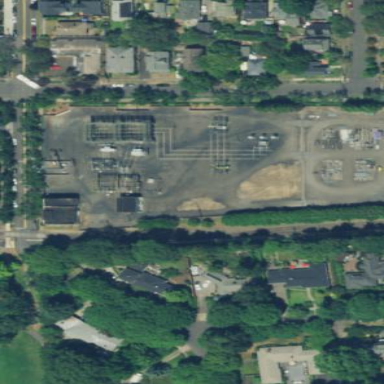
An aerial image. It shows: Substation for minor distribution surrounded by wall.